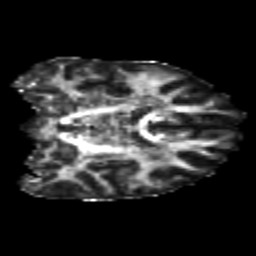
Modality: FA
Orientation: coronal
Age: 22
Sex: female
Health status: healthy
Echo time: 0.074 s